Field crop: tomato
Growth stage: 1
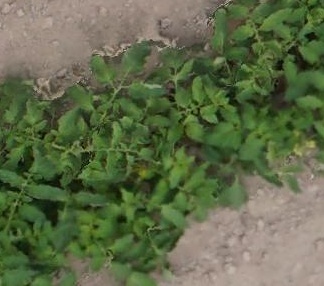
Species: tomato